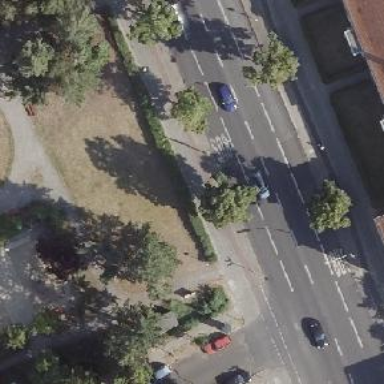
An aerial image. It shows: Avenue lined with deciduous broadleaved trees.